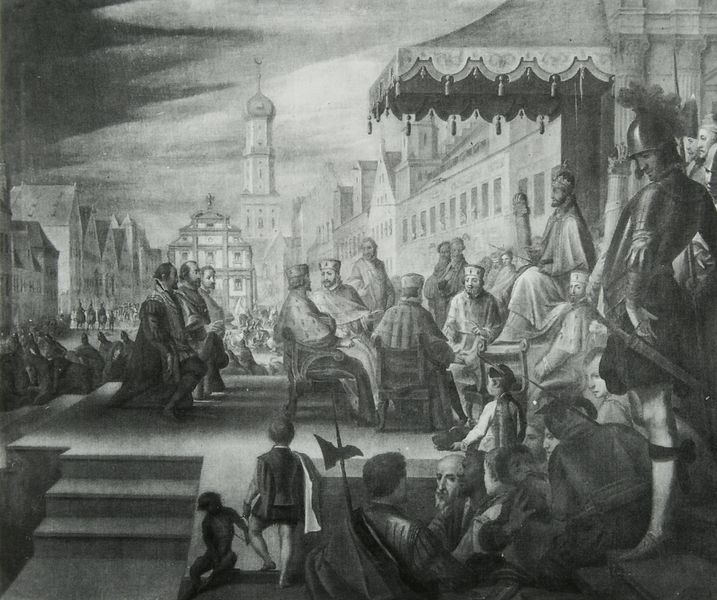
Titel: Beratung über die Verleihung der Kurfürstenwürde an Moritz von Sachsen
Künstler: Matthäus Gundelach
Standort: Augsburg
Institution: Rathaus
Schlagwörter: gemälde, hand, himmel, mann, schatten, weiß, wolken, frauen, kirchturm, menschen, sitzen, stadt, fenster, frau, grau, licht, männer, reden, schwarz, stuhl, stühle, säule, säulen, zeichnung, dach, gebäude, haus, gespräch, menge, schleife, versammlung, bart, gericht, gesichter, architektur, falten, federn, gesicht, mensch, wache, häuser, kirche, sessel, stoff, adel, kind, personen, bühne, krone, kinder, turm, adelige, federbusch, fassade, fassaden, stab, tribüne, jungen, dächer, grafik, graphik, tag, platz, empore, pilaster, figuren, treppe, treppen, rt, kaiser, könig, lanze, soldaten, thron, deutsch, stufen, podest, junge, kirchen, stadtansicht, überdachung, orient, zwiebelturm, druck, radierung, stich, militär, schwarzweiß, schwert, waffen, knien, soldat, helm, herrscher, rathaus, ritter, verhandlung, rüstung, axt, krönung, audienz, hellebarde, baldachin, lanzen, marktplatz, mönche, geschosse, troddeln, trodeln, könige, pike, kupferstich, beil, bitte, maximilian, augsburg, podium, rathausturm, beratung, rat, thronen, konferenz, rathausplatz, kirchenväter, perlach, helebarde, drf, radieung, bischofe, mlnche, treppen stufen, köig, 3, t, 17. jahrhundert, j, c, gh, fg, we, gr, vb, fgh, zui, 345, tzj, gf, rtz, herrschr, audienu, gefolgsleute, dfg, hfg, perlch, nf, fgj, sert, vbnm, z6445, 7z, rtgz, ea, dzg, hrtu, zujh, fgctg, fhr, hztgf, edf, gbc, nbfdg, sew, sdftzn, zfutmk, r67i, rj5k4zh6, e4gr56, nrj786, lk697, l,6, 87jkw4, 5h6, behr, 56jn, ktz8ilk, uhr5zg, tehrzn5, 6k7, l86987, lö78, l9k6t7, g6we45, 4rf, 4gfwe, rhtzumk